Question: I want to create menu in Nokia Qt, and I am very new to Qt,. I have added screen shot. And I want to create menu like shown in that screen shot.

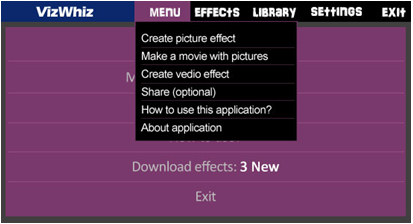
Answer: That is just a styled application. Qt supports CSS for styling controls, so just look it up in the documentation (it's QStyle or something like that.)